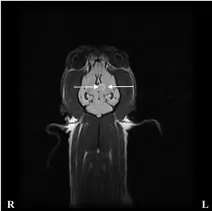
Case 1 T2-weighted (T2W) FLAIR dorsal image of the brain.
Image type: radiology (mri)